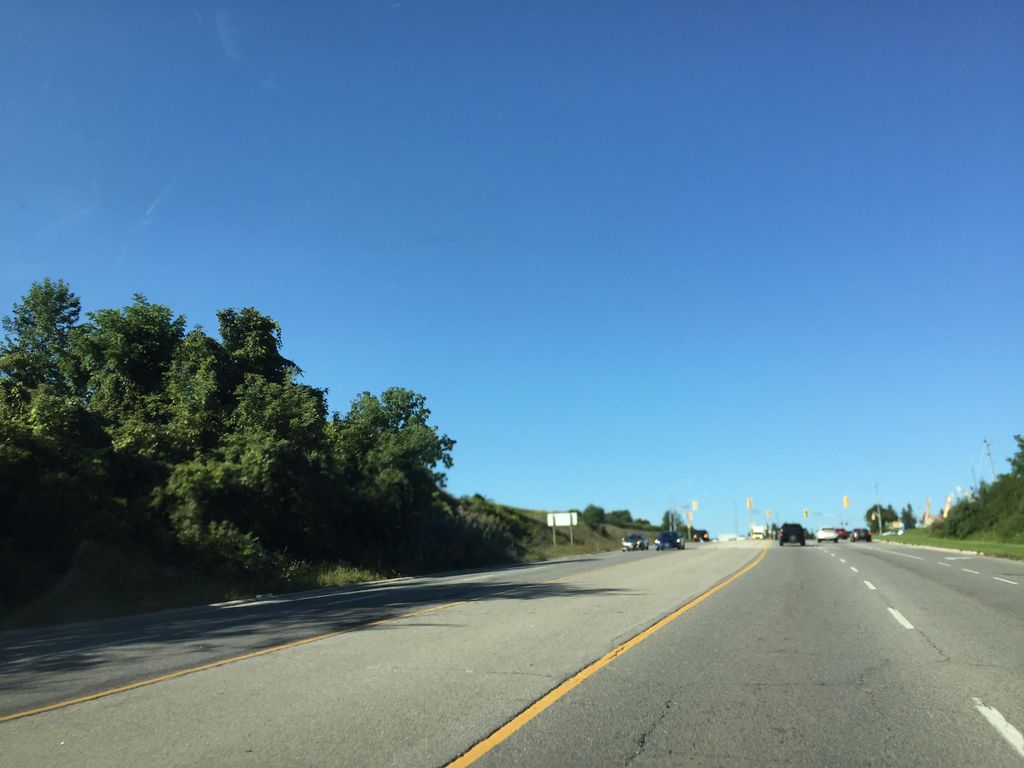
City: kitchener-waterloo